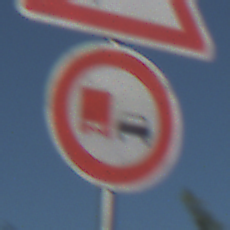
Verkehrszeichen: UeberholverbotKraftfahrzeuge
Zusatzzeichen oben: SeitenwindVonLinks
Umgebung: Outdoor, Nature
Tageszeit: MorningAfternoon
Wetter: Clear
Licht: Natural
Jahreszeit: NotSpecified
Kontrast: HighContrast